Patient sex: M
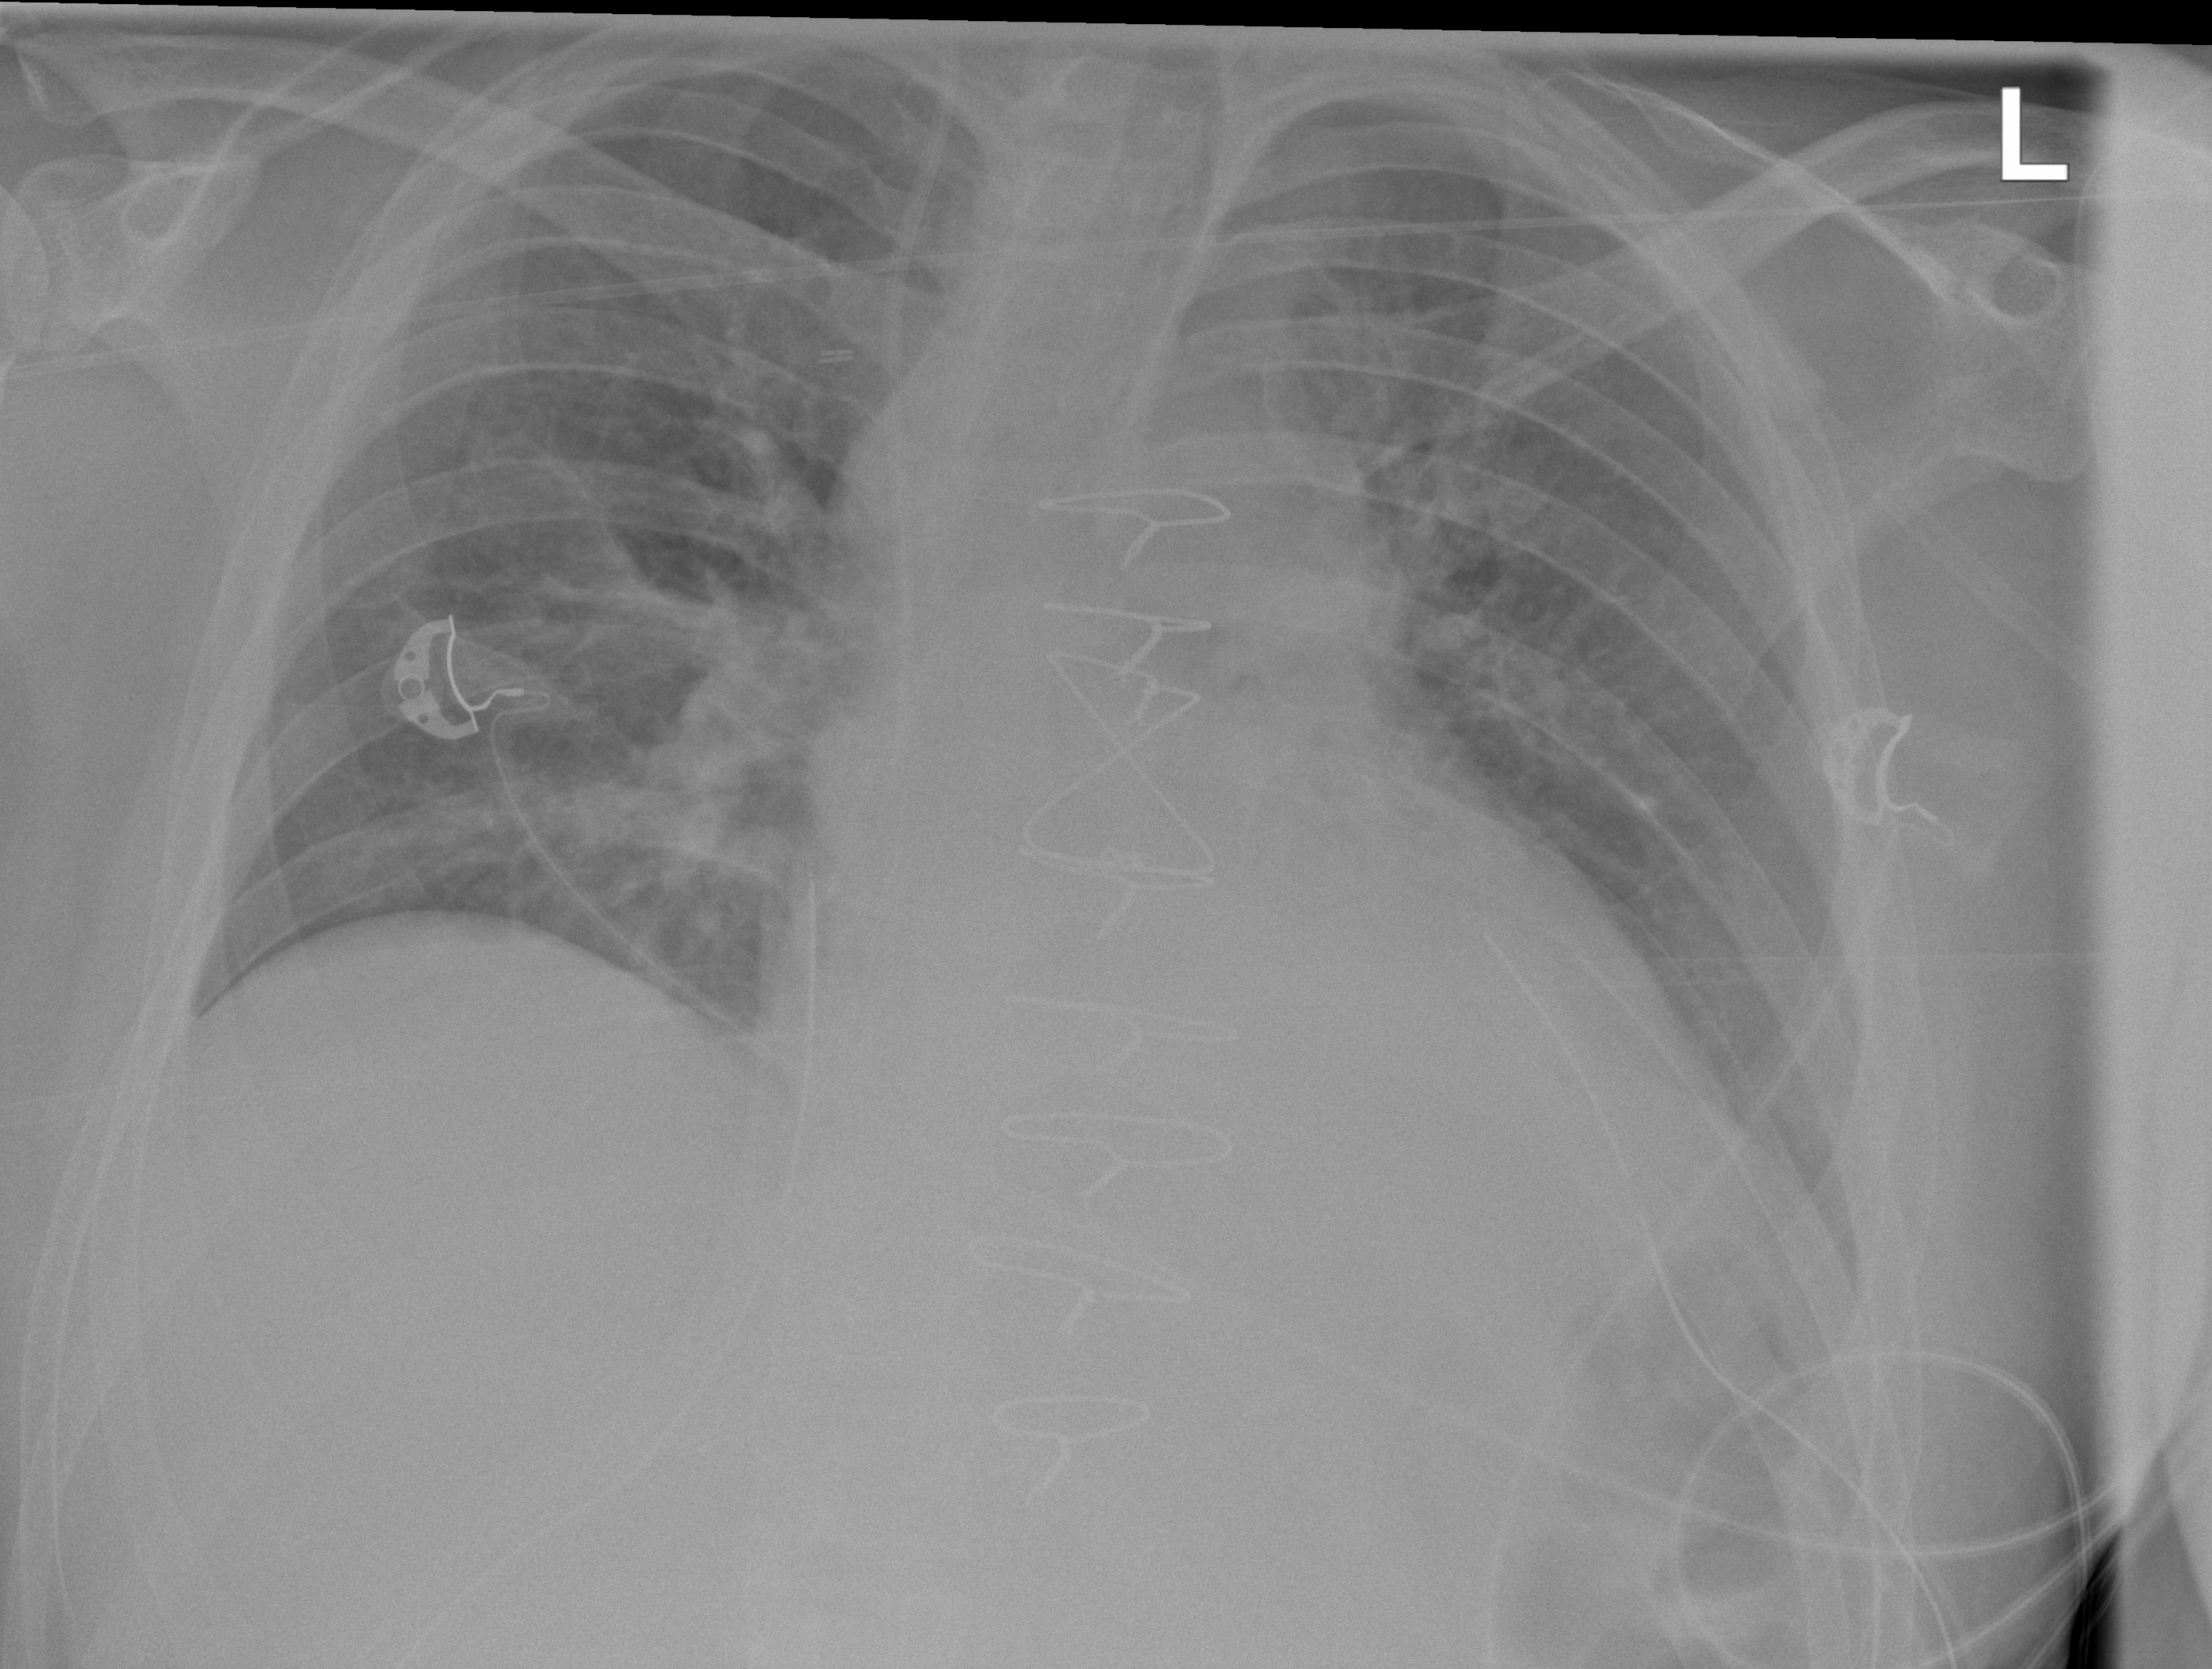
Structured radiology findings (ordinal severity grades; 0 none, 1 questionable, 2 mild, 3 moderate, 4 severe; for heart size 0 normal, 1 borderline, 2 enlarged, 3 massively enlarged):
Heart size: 1
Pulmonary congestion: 1
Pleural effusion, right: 0
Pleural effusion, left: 0
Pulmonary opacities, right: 0
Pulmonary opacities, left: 0
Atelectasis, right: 2
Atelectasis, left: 0